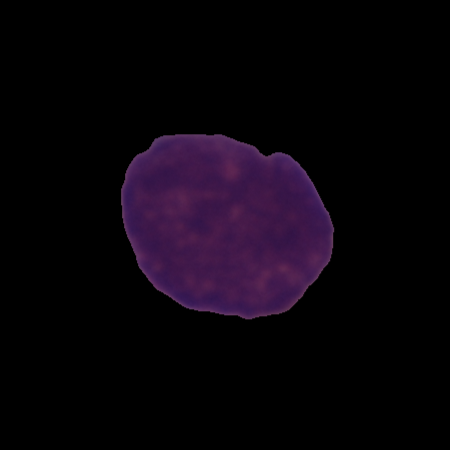
Label: cancer